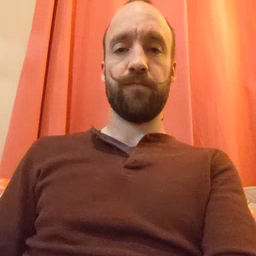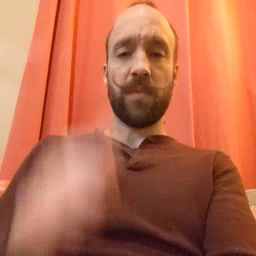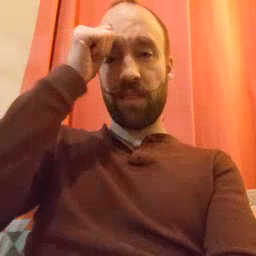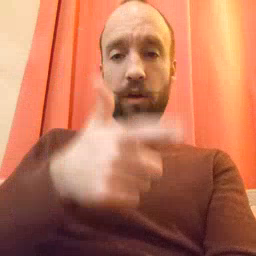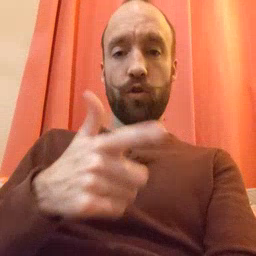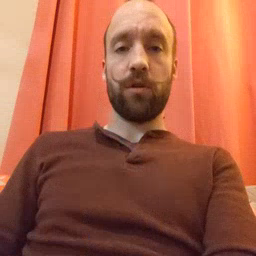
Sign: brother